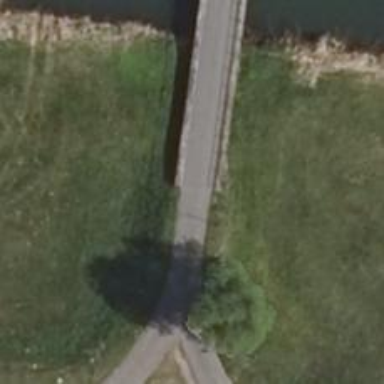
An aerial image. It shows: Asphalt track on bridge with grade1 tracktype.